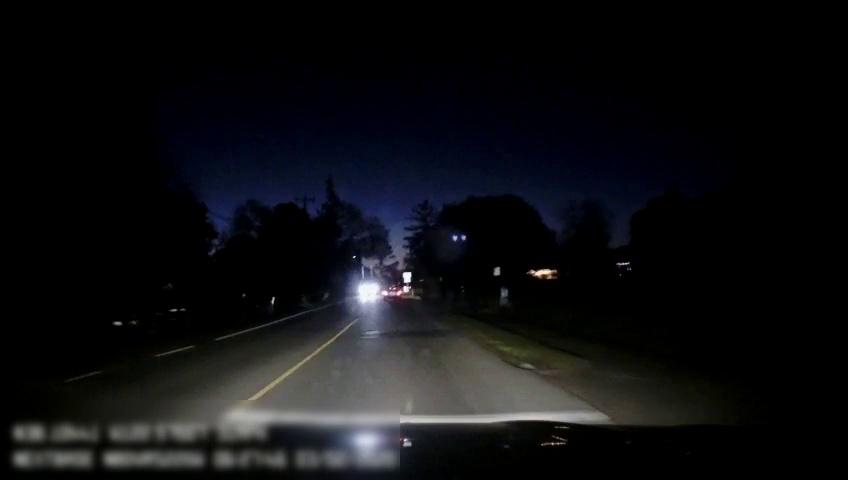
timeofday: Night
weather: Cloudy
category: Drivable Space
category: Vehicles | Car
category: Lanes | Opposite Lane
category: Lanes | Current Lane